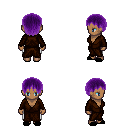
a pixel art fantasy rpg character, female body template, human, dark skin, brown robe, white pants, purple plain hairstyle, black slippers, four views (front, back, left, right), 2x2 character sprite sheet, small pixel art, hard edges, no anti-aliasing